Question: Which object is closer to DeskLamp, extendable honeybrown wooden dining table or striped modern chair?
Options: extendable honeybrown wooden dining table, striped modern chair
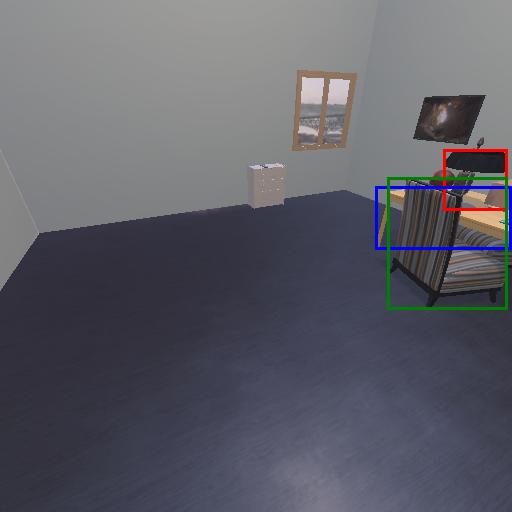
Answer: extendable honeybrown wooden dining table